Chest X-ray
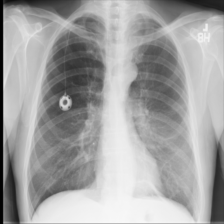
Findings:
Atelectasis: negative
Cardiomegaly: negative
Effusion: positive
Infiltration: negative
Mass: negative
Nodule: negative
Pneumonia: negative
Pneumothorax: negative
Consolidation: negative
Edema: negative
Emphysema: negative
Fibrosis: negative
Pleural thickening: positive
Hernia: negative